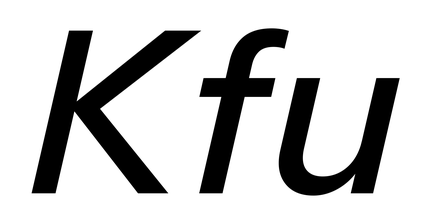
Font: InstrumentSans-Italic_Medium_Italic